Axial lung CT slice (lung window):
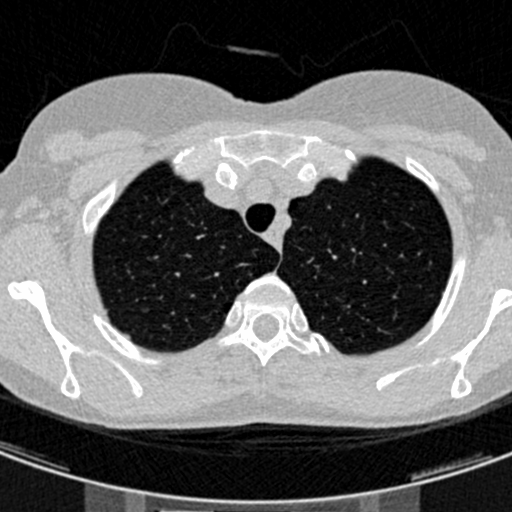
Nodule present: no